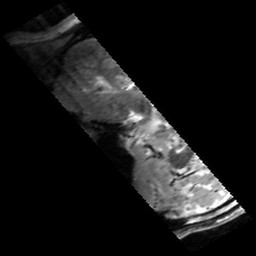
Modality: T2w
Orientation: sagittal
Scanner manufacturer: siemens
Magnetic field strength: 6.98 T
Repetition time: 5.65 s
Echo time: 0.044 s